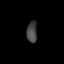
Tissue: lung
Cell type: Endothelial cells
Senescence score: 0.5958
Nuclear area (px): 220
Mean DAPI intensity: 67.609